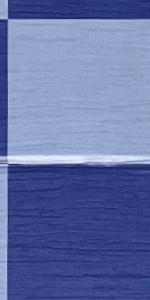
Label: Empty